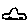
Label: car